Question: I am developing a client-side single-page-application (SPA) with AngularJS and ASP.Net WebAPI.
One of the features of the SPA includes uploading large CSV file, processing it on the server, and returning the output to the user.
Obviously, this kind of computation can not be done online, and therefore I implemented an UploadController in charge of receiving the file, and a PollingController in charge of notifying the user when the computation is complete.
The client side application monitors the PollingController every few seconds.
I have no experience in Message Queues, but my gut tells me that they are required in this situation.
How would you recommend to implement this functionality in a non-blocking, efficient way ?

Examples will be highly appreciated
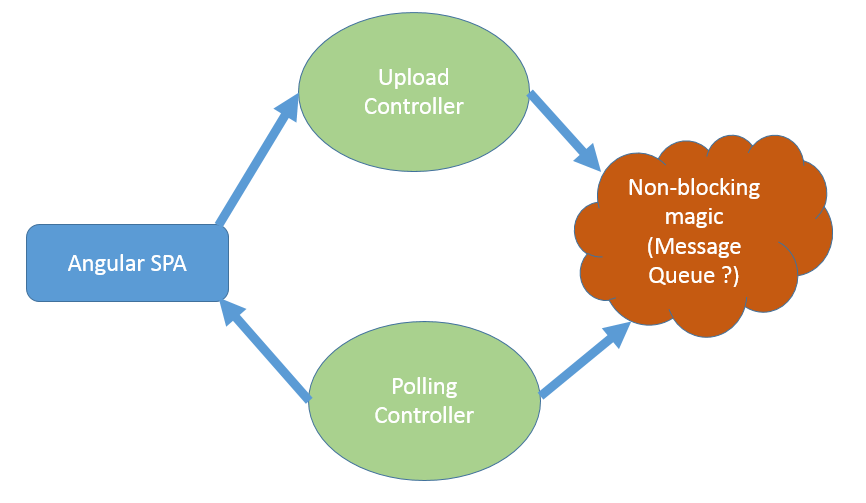
Answer: I've used message based service bus frameworks for this in the past.
You write an application (running as a windows service), that listens for messages broadcast across a event bus.
Your frontend can publish these messages into the bus.
The most popular framework for this in .NET is <URL>, though this one has very poor documentation.
The workflow you would do:
- - - -
The nice bit about using a framework like this is that if your service goes down, or you redeploy it, any processing can queue and resume, so you won't have any downtime.